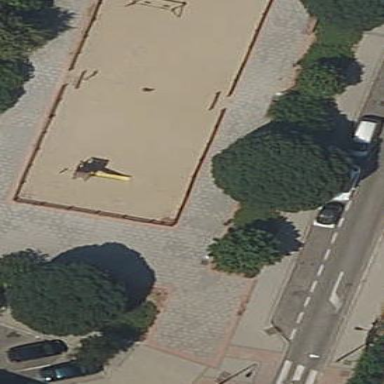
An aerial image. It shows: Playground area for leisure land.